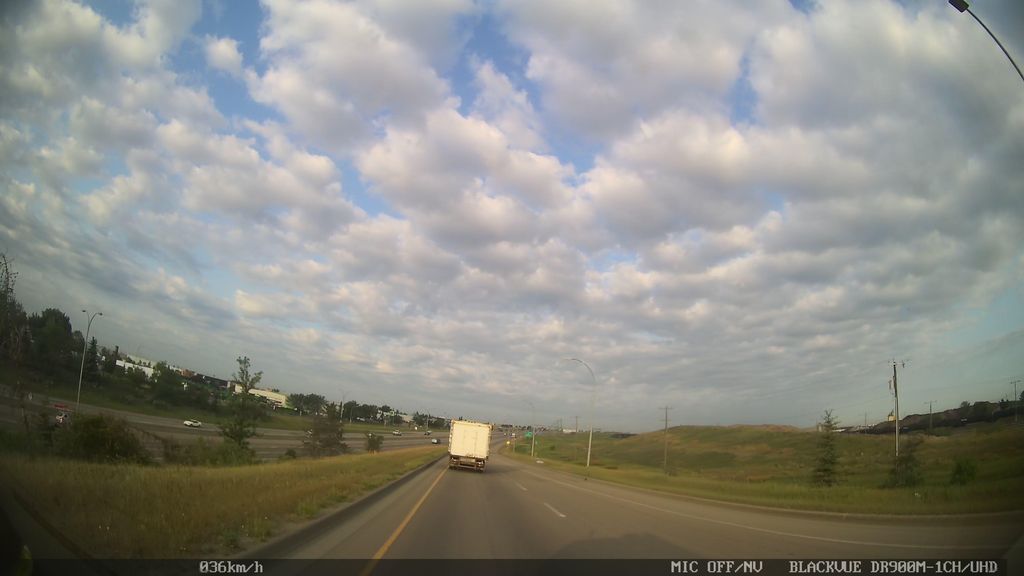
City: edmonton